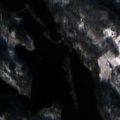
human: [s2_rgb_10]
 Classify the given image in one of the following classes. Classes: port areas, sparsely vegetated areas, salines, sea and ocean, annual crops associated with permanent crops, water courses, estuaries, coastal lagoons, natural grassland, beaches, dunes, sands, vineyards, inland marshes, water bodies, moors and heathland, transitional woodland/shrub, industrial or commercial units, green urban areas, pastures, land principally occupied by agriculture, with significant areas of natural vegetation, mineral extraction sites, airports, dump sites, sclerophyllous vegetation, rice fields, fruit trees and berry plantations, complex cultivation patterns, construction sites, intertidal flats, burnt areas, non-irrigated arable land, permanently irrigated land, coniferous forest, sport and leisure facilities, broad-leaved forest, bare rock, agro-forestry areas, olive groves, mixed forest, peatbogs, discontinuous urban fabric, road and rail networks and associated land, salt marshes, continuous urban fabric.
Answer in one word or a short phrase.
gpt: land principally occupied by agriculture, with significant areas of natural vegetation, coniferous forest, mixed forest, transitional woodland/shrub, water bodies